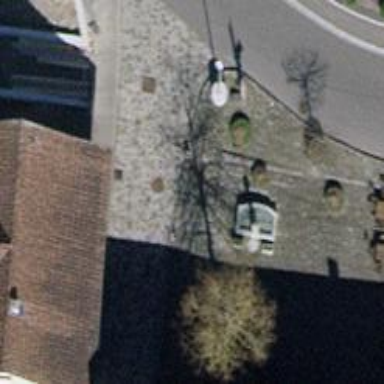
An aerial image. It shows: Fountain.